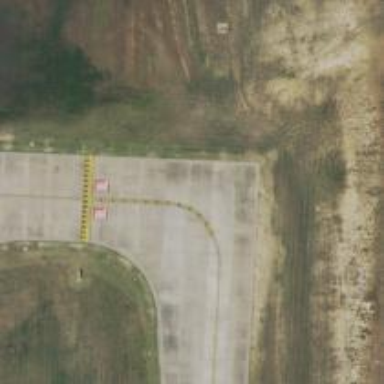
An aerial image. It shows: Image of taxiway at airport.